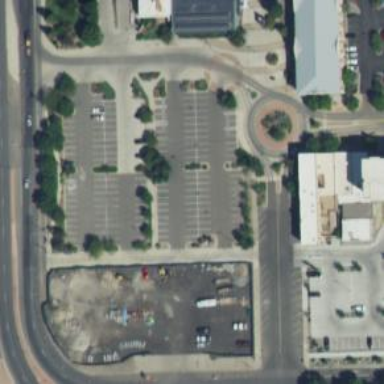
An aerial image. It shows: Parking space is available.